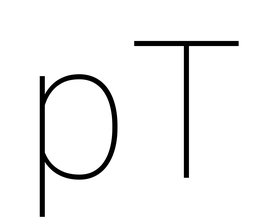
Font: Roboto_Thin